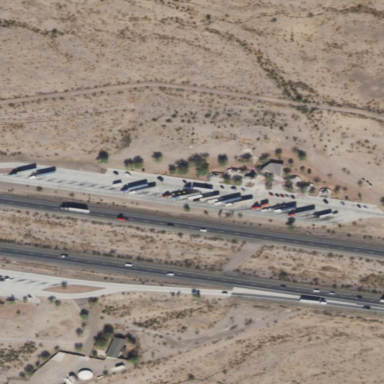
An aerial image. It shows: Rest area along the road.